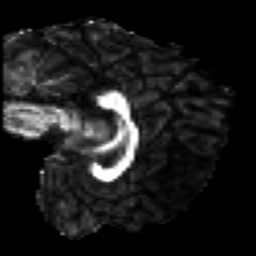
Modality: FA
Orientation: sagittal
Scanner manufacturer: siemens
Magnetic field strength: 3 T
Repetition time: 7.8 s
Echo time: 0.09 s